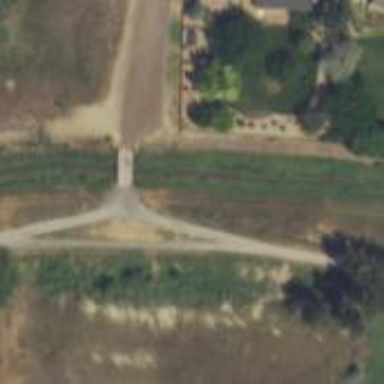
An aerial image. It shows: Path leading to bridge.